Question: is it possible to mark and un mark static table cell via xcode interface builder? or I should do it programmatically?

how should I do that?
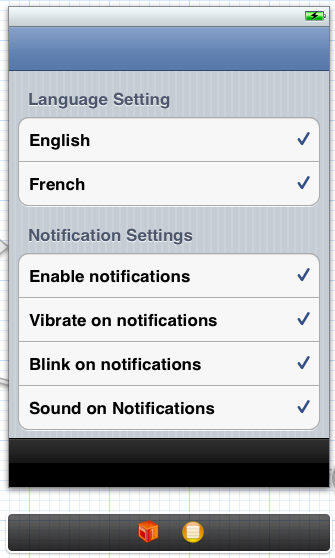
Answer: I'm sure you may have check this but this may answer your question:
<URL>